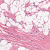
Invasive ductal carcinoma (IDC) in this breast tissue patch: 0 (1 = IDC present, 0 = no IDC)